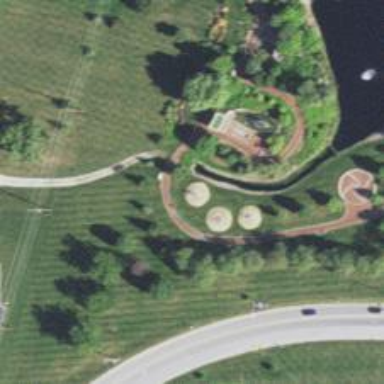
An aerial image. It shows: Memorial site with historic significance.